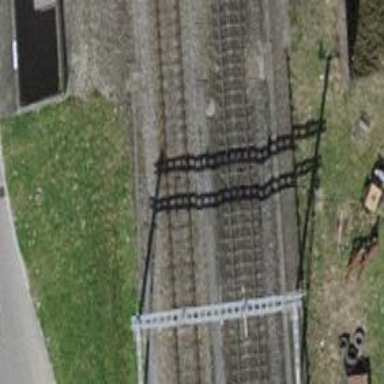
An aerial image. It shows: Railway track with contact line for electrification.